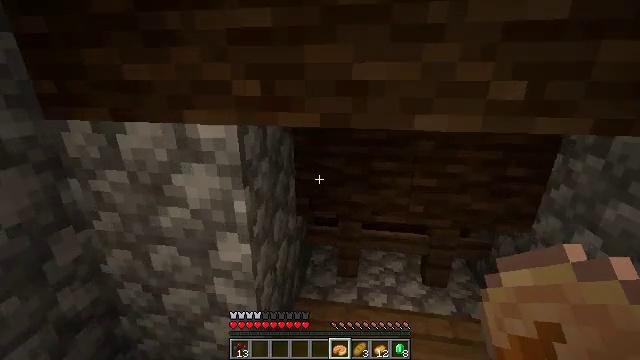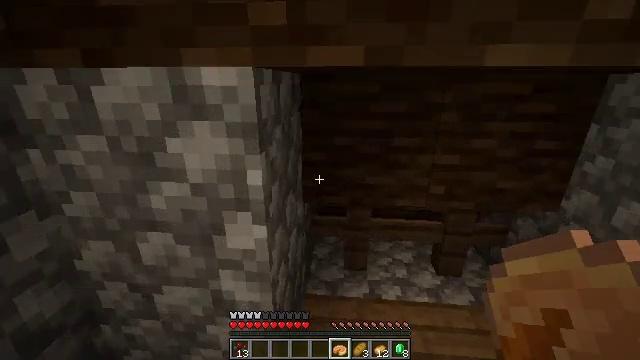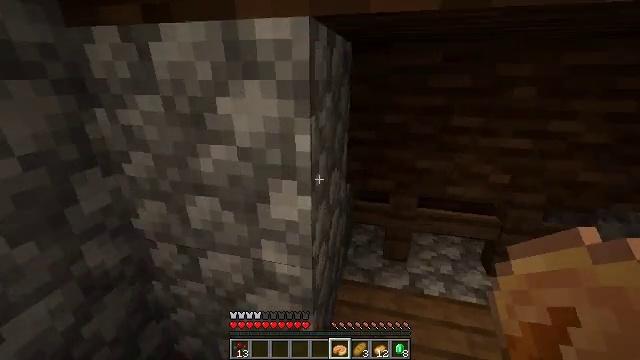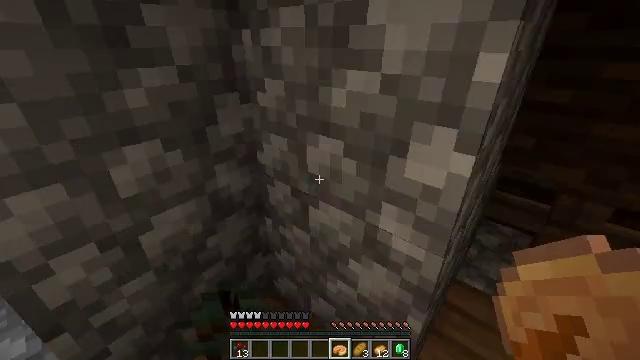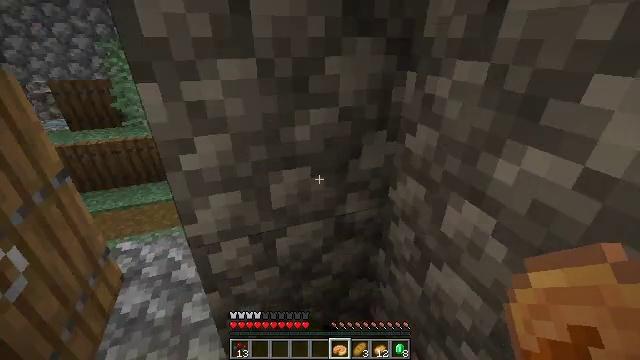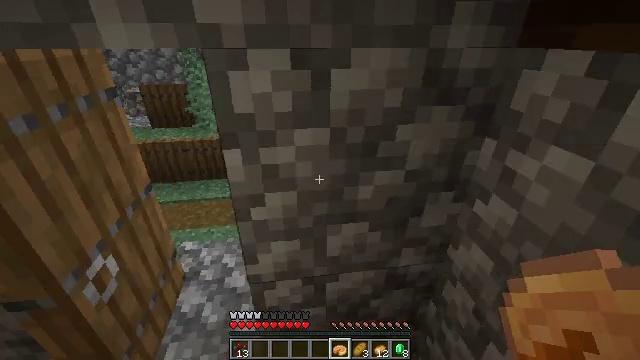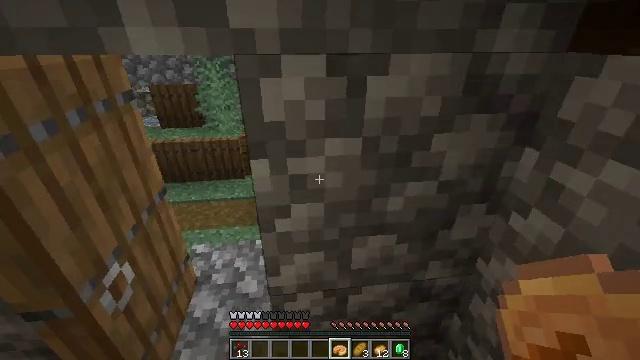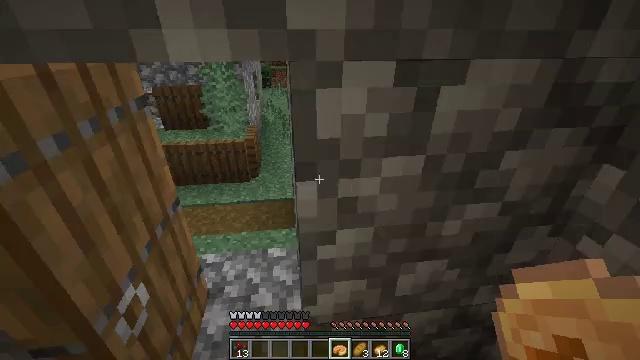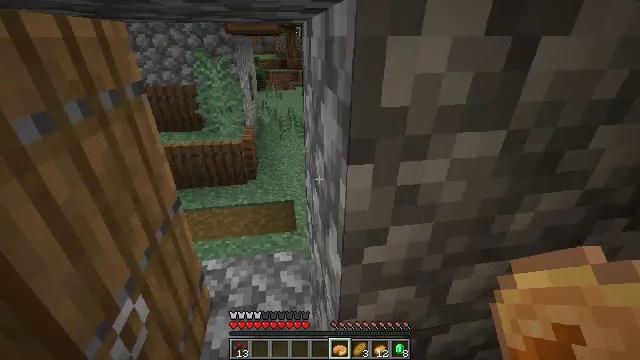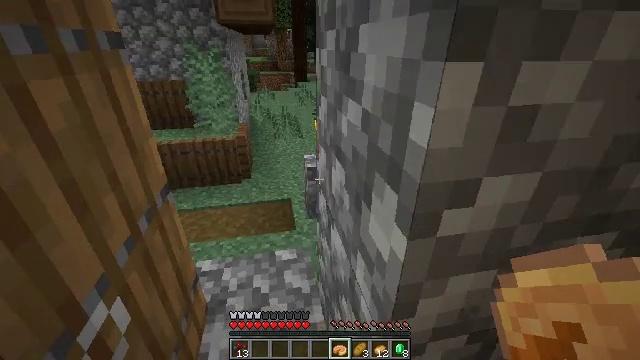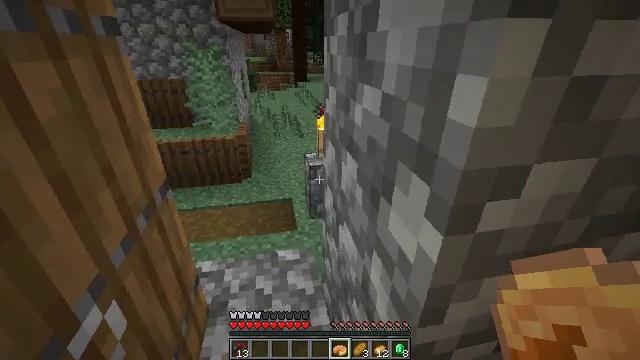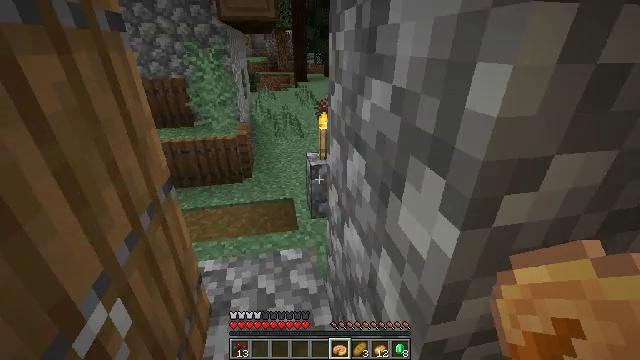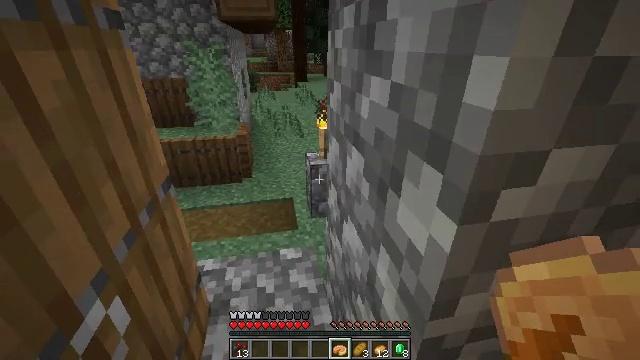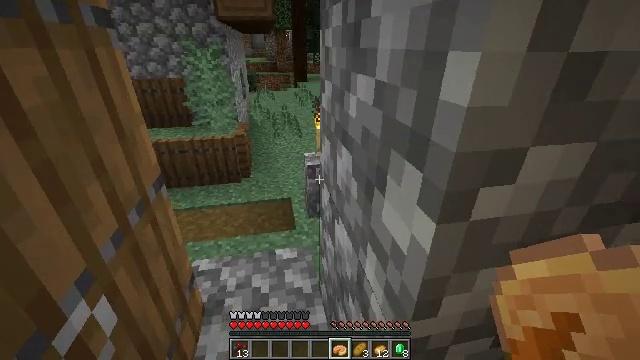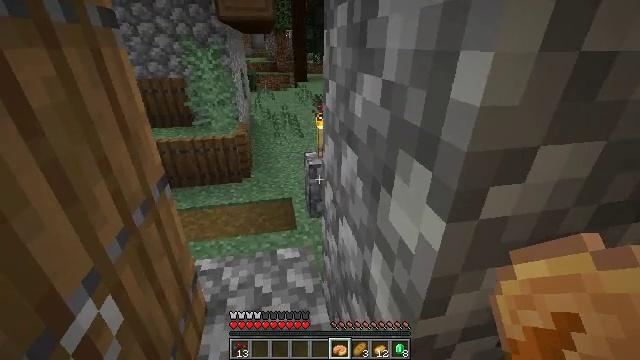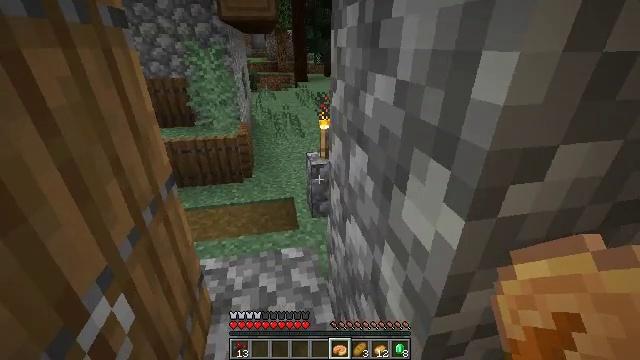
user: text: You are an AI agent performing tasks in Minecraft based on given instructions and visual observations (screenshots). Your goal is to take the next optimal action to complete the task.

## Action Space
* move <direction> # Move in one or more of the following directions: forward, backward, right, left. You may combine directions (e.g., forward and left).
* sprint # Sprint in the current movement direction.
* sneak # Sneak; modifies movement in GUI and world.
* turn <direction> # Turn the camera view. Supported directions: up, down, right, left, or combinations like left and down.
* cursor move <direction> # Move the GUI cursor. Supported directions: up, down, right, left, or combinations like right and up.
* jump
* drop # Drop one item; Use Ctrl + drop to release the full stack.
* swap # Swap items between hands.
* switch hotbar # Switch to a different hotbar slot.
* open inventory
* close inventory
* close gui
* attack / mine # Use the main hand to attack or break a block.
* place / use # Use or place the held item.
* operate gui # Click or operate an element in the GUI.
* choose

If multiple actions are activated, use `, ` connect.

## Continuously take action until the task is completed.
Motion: motion action
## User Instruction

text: Pick up the purple carpet from the ground.
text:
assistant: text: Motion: move forward and move left, turn right
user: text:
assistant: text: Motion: move forward and move left, turn left and down
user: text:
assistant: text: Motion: move forward and move left, turn left and down
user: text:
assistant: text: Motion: move left, turn left
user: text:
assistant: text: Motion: move left, turn left
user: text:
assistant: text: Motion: move forward and move left, turn left
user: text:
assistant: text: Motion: move forward and move left
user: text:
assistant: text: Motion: move forward, turn right
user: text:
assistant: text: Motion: move forward, turn right
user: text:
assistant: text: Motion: move forward
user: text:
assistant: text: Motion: move forward
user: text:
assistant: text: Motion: move forward
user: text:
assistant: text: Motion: move forward
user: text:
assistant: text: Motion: move forward and move left
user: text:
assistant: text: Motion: move forward and move left
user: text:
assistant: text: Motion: move forward and move left
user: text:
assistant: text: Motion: move forward and move left
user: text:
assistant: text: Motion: move forward and move left
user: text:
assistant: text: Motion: move forward and move left
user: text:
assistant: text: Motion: move forward and move left
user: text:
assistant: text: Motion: move forward
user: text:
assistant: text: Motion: move forward, turn left and up
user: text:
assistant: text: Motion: move forward, turn left and up
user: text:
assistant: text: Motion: move forward, turn left and up
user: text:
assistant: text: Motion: move forward, turn left and up
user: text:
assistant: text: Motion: move forward, turn left and up
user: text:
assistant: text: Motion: move forward, turn left and up
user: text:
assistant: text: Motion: move forward, turn left and up
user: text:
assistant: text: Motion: move forward
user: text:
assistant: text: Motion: move forward